Question: I'm working on a temperature converter, at the end the program has to put out Fahrenheit to Celsius or vice versa in an arranged way, like the image here

meaning the C, F and = have to be aligned on each row, I tried string.Format but it only gives me errors.
'''
for (Farenheit = 0; Farenheit <= maxFarenheit; Farenheit = Farenheit + 5)
{
Celsius = 5 / 9.0 * (Farenheit - 32);
Celsius = Math.Round(Celsius, 2);
Console.WriteLine(Farenheit + " F = " + Celsius + " C");
}
'''
This the loop
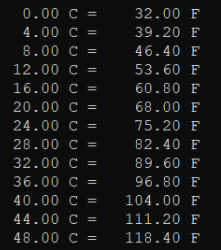
Answer: If you want
'''
0.00 C = 32.00 F
4.00 C = 39.20 F
8.00 C = 46.40 F
12.00 C = 53.60 F
16.00 C = 60.80 F
20.00 C = 68.00 F
24.00 C = 75.20 F
28.00 C = 82.40 F
32.00 C = 89.60 F
36.00 C = 96.80 F
40.00 C = 104.00 F
44.00 C = 111.20 F
48.00 C = 118.40 F
'''
The use format specifies a column width inside an interpolated string. This is done with '$"{value,width:format}"'. See the example code below:
Since this is C# and object-oriented in makes sense to create a class to handle the math.
'''
public class Temperature
{
public float Celsius { get; set; }
public float Fahrenheit
{
get
{
return 32f + (9f * Celsius) / 5f;
}
set
{
Celsius = 5f * (value - 32F) / 9F;
}
}
}
class Program
{
static void Main(string[] args)
{
Temperature temperature = new Temperature();
for (int i = 0; i <= 12; i++)
{
temperature.Celsius = 4f * i;
Console.WriteLine($"{temperature.Celsius,6:F2} C = {temperature.Fahrenheit,6:F2} F");
}
}
}
'''
Here the value of '6' designates the total width the value will occupy (6 spaces) and is justified by default. To make the value be left justified use a negative value, like '-6'.
Also, the specifier 'F2' means to show two decimal places to the right of the point. For floating point values, use specifiers like 'g4' for general formatting, 'f4' for fixed # decimals, and 'e4' for scientific notation.
An improvement can be made to include the string formatting inside the class, as in the code below with identical results.
'''
public class Temperature
{
public float Celsius { get; set; }
public float Farenheit
{
get
{
return 32f + (9f * Celsius) / 5f;
}
set
{
Celsius = 5f * (value - 32F) / 9F;
}
}
public override string ToString()
{
return $"{Celsius,6:F2} C = {Fahrenheit,6:F2} F";
}
}
class Program
{
static void Main(string[] args)
{
Temperature temperature = new Temperature();
for (int i = 0; i <= 12; i++)
{
temperature.Celsius = 4f * i;
Console.WriteLine(temperature);
}
}
}
'''
The key here is to override the 'ToString()' function that the system uses to convert an object to a string value. It is called automatically by the 'Console.WriteLine()' function and the point is that all formatting can be handled internally from the class.